Question: I'm New to flutter I want to make this design , it take me awhile to find what to use , but ever time i try to code it and use Listview it give me error ,or the card dont aligns to Gridview.

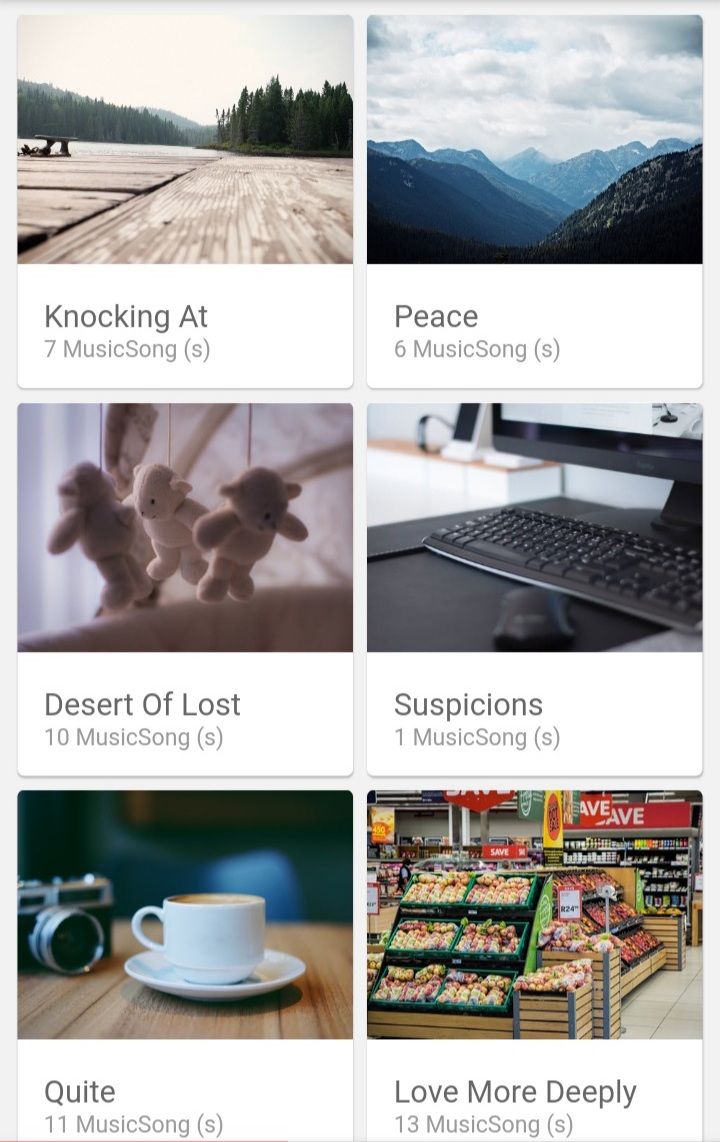
Answer: Try below code hope its helpful to you.refer 'GridView' <URL>
'''
Center(
child: GridView.builder(
shrinkWrap: true,
padding: const EdgeInsets.symmetric(horizontal: 30),
itemCount: 4,
itemBuilder: (ctx, i) {
return Card(
child: Container(
height: 290,
decoration: BoxDecoration(
borderRadius: BorderRadius.circular(20)),
margin: EdgeInsets.all(5),
padding: EdgeInsets.all(5),
child: Stack(
children: [
Column(
crossAxisAlignment: CrossAxisAlignment.stretch,
children: [
Expanded(
child: Image.network(
'https://tech.pelmorex.com/wp-content/uploads/2020/10/flutter.png',
fit: BoxFit.fill,
),
),
Text(
'Title',
style: TextStyle(
fontSize: 18,
fontWeight: FontWeight.bold,
),
),
Row(
children: [
Text(
'Subtitle',
style: TextStyle(
fontWeight: FontWeight.bold,
fontSize: 15,
),
),
],
)
],
),
],
),
),
);
},
gridDelegate: SliverGridDelegateWithFixedCrossAxisCount(
crossAxisCount: 2,
childAspectRatio: 1.0,
crossAxisSpacing: 0.0,
mainAxisSpacing: 5,
mainAxisExtent: 264,
),
),
),
'''
Your result screen-> <URL>